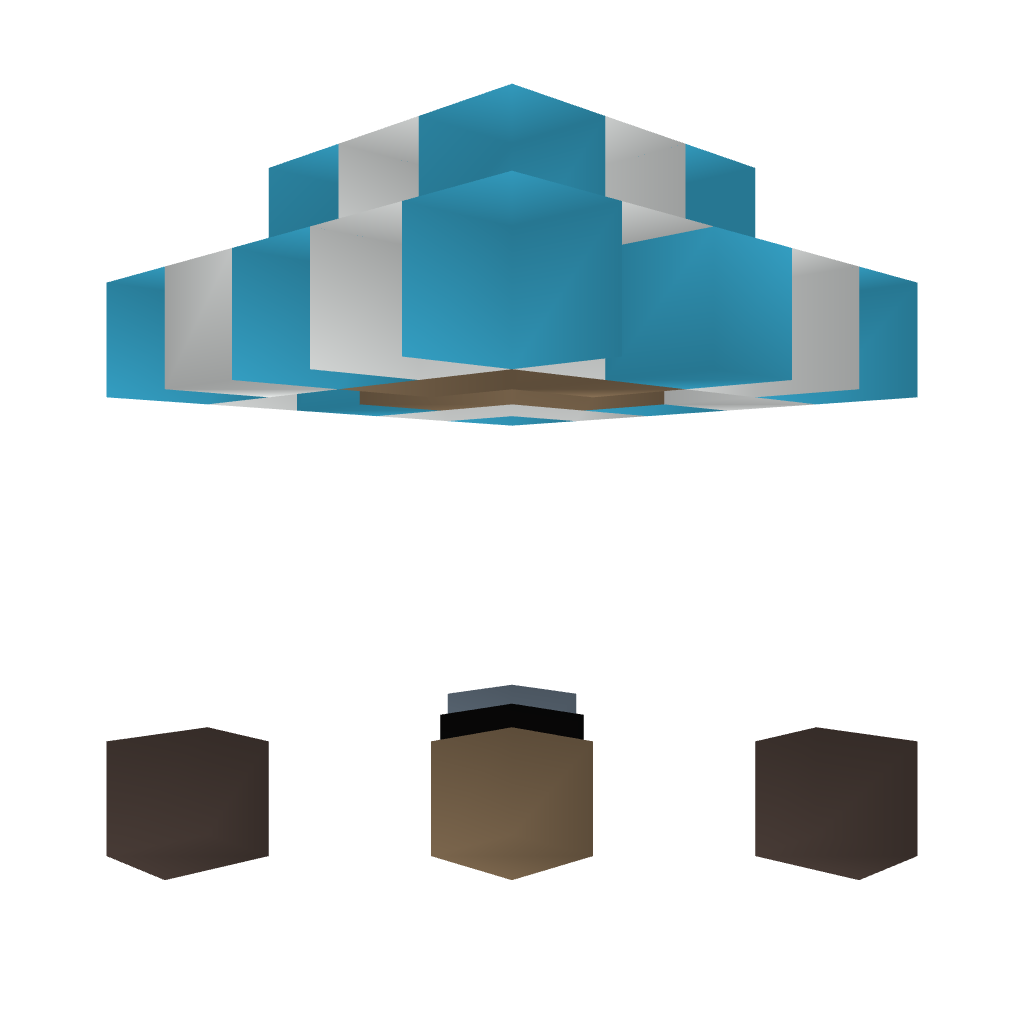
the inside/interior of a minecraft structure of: Lolnet Umbrella